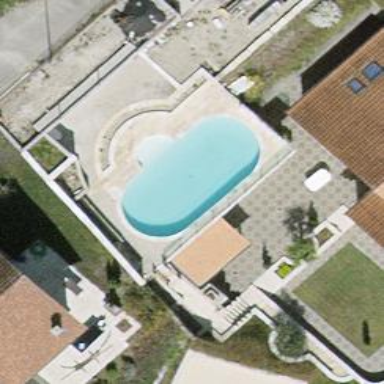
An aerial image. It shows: Swimming pool located in leisure land.